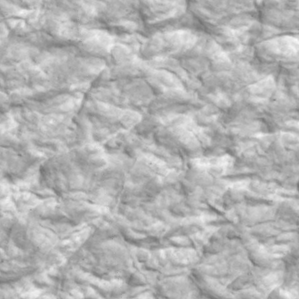
Label: non_frost